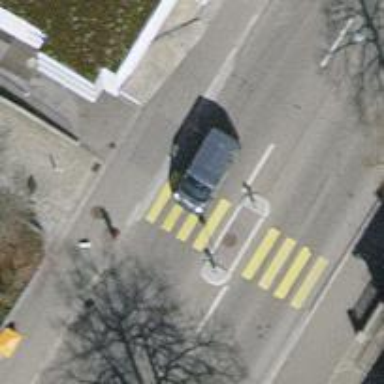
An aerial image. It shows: Marked crossing with pedestrian island.